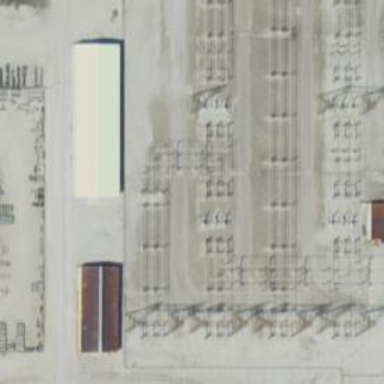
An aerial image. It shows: Switch used for power control.